Question: For hours I have been trying to share a content in my android app by facebook 4.0.0 sdk. I exactly followed <URL> but got no result. Share dialog open when I press share button but no content is in it. If I click ok it share an empty string just. Please show me a way to fix this.
BTW When I remove Facebook native app from my phone, I can share with webview of facebook.
'''
CallbackManager callbackManager;
ShareDialog shareDialog;
private View rootView;
@Override
public View onCreateView(LayoutInflater inflater, @Nullable ViewGroup container, @Nullable Bundle savedInstanceState) {
FacebookSdk.sdkInitialize(activity);
callbackManager = CallbackManager.Factory.create();
shareDialog = new ShareDialog(activity);
rootView = inflater.inflate(R.layout.fragment_events, container, false);
shareDialog.registerCallback(callbackManager, shareCallBack);
lbtnShare = (LinearLayout) rootView.findViewById(R.id.lbtn_shareOnFb);
lbtnShare.setOnClickListener(this);
init(rootView);
return rootView;
}
public FacebookCallback<Sharer.Result> shareCallBack = new FacebookCallback<Sharer.Result>() {
@Override
public void onSuccess(Result result) {
showToast(message(R.string.title_fbShare)).show();
}
@Override
public void onCancel() {
}
@Override
public void onError(FacebookException error) {
showToast(message(R.string.msgerr_shareOnFB) + " -- " + error.getMessage()).show();
}
};
public void onClick(View v) {
switch (v.getId()) {
case R.id.lbtn_shareOnFb:
shareOnFB();
break;
default:
break;
}
}
private void shareOnFB(){
if (ShareDialog.canShow(ShareLinkContent.class)) {
String eventUrl = "http://www.mypage.com?id=" + event.getId();
eventUrl = eventUrl.replaceAll(" ", "-");
ShareLinkContent adShareContent = new ShareLinkContent.Builder()
.setContentTitle(event.getTitle())
.setContentDescription(message(R.string.fbshareDesc))
.setContentUrl(Uri.parse(eventUrl))
.setImageUrl(Uri.parse(event.getImages().get(0).getName())).build();
shareDialog.show(adShareContent);
}
}
@Override
public void onActivityResult(int requestCode, int resultCode, Intent data) {
super.onActivityResult(requestCode, resultCode, data);
callbackManager.onActivityResult(requestCode, resultCode, data);
}
'''

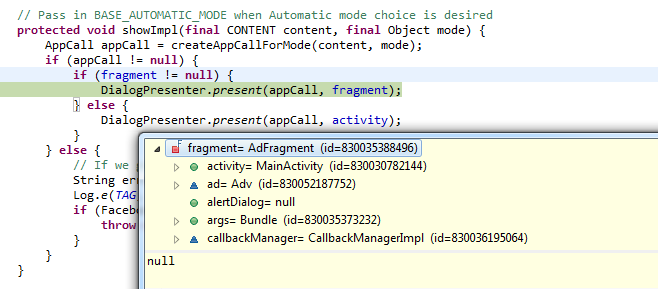
Answer: I post this answer because Gabby wants to share my codes in there.
This is my MainActivity.java ;
'''
public class MainActivity extends ActionBarActivity implements ActionBar.TabListener {
SectionsPagerAdapter mSectionsPagerAdapter;
ViewPager mViewPager;
FragmentManager manager;
CustomShareActionProvider mShareActionProvider;
Intent mShareIntent;
CallbackManager callbackManager;
ShareDialog shareDialog;
MenuItem mItem;
@Override
protected void onCreate(Bundle savedInstanceState) {
super.onCreate(savedInstanceState);
setContentView(R.layout.activity_main);
FacebookSdk.sdkInitialize(getApplicationContext());
callbackManager = CallbackManager.Factory.create();
shareDialog = new ShareDialog(this);
manager = getSupportFragmentManager();
// Set up the action bar.
final ActionBar actionBar = getSupportActionBar();
actionBar.setNavigationMode(ActionBar.NAVIGATION_MODE_TABS);
getSupportActionBar().setDisplayShowHomeEnabled(true);
getSupportActionBar().setLogo(R.drawable.nav_logo);
getSupportActionBar().setDisplayUseLogoEnabled(true);
getSupportActionBar().setTitle("");
mSectionsPagerAdapter = new SectionsPagerAdapter(this, getSupportFragmentManager());
mViewPager = (ViewPager) findViewById(R.id.pager);
mViewPager.setAdapter(mSectionsPagerAdapter);
mViewPager.setOnPageChangeListener(new ViewPager.SimpleOnPageChangeListener() {
@Override
public void onPageSelected(int position) {
actionBar.setSelectedNavigationItem(position);
}
});
for (int i = 0; i < mSectionsPagerAdapter.getCount(); i++) {
actionBar.addTab(
actionBar.newTab()
//.setText(mSectionsPagerAdapter.getPageTitle(i))
.setIcon(mSectionsPagerAdapter.getIcon(i))
.setTabListener(this));
}
}
@Override
public boolean onCreateOptionsMenu(Menu menu) {
getMenuInflater().inflate(R.menu.menu_main, menu);
return true;
}
private Intent shareIntentContents() {
mShareIntent = new Intent();
mShareIntent.setAction(Intent.ACTION_SEND);
mShareIntent.setType("text/plain");
mShareIntent.putExtra(Intent.EXTRA_SUBJECT, getString(R.string.share_all_title));
mShareIntent.putExtra(Intent.EXTRA_TEXT, getString(R.string.share_all_message) +"
" + getString(R.string.share_onall_url));
return mShareIntent;
}
@Override
public boolean onOptionsItemSelected(MenuItem item) {
int id = item.getItemId();
if (id == R.id.action_share) {
mItem = item;
shareSocial();
}
else if (id == R.id.action_about){
Intent intent = new Intent(this,InfoActivity.class);
startActivity(intent);
}
else if (id == R.id.action_ilk_yardim){
Intent intent = new Intent(this,IlkYardimActivity.class);
startActivity(intent);
}
return super.onOptionsItemSelected(item);
}
private void shareSocial(){
AlertDialog.Builder builder = new AlertDialog.Builder(this);
builder.setTitle(Html.fromHtml("<font color="#18bea4">" + "Merhaba!" + "</font>"));
builder.setMessage(getString(R.string.social_alert_view_message))
.setCancelable(true)
.setPositiveButton(getString(R.string.share_social_alertview_ok_button_title), new DialogInterface.OnClickListener() {
public void onClick(DialogInterface dialog, int id) {
mShareActionProvider = new CustomShareActionProvider(MainActivity.this);
MenuItemCompat.setActionProvider(mItem, mShareActionProvider);
mShareActionProvider = (CustomShareActionProvider) MenuItemCompat.getActionProvider(mItem);
mShareActionProvider.setShareIntent(shareIntentContents());
if (mShareActionProvider != null) {
mShareActionProvider.setShareIntent(shareIntentContents());
mShareActionProvider.setOnShareListener(new CustomShareActionProvider.OnShareListener() {
@Override
public boolean willHandleShareTarget(CustomShareActionProvider source, Intent intent) {
if (intent.getComponent().getPackageName().contains("facebook")) {
if (ShareDialog.canShow(ShareLinkContent.class)) {
ShareLinkContent linkContent = new ShareLinkContent.Builder()
.setContentTitle(getString(R.string.share_onfacebook_title))
.setContentDescription(
getString(R.string.share_onfacebook_message))
.setContentUrl(Uri.parse(getString(R.string.share_onfacebook_url)))
.setImageUrl(Uri.parse(getString(R.string.share_onfacebook_image_url)))
.build();
shareDialog.show(linkContent);
}
return true;
} else { //NOT FACEBOOK default behaviour.
return false;
}
}
});
} else {
Toast.makeText(MainActivity.this, (R.string.share_menu_error_title), Toast.LENGTH_LONG).show();
}
}
})
.setNegativeButton(getString(R.string.share_social_alertview_cancel_button_title), new DialogInterface.OnClickListener() {
public void onClick(DialogInterface dialog, int id) {
dialog.cancel();
}
});
AlertDialog alert = builder.create();
alert.show();
}
@Override
public void onActivityResult(final int requestCode, final int resultCode, final Intent data) {
super.onActivityResult(requestCode, resultCode, data);
callbackManager.onActivityResult(requestCode, resultCode, data);
}
'''
I have a CustomShareActionProvider class which is helping me to detect user tap events. If the user tap the share on Facebook button, ShareDialog opens.
Here is my CustomShareActionProvider.class:
'''
public class CustomShareActionProvider extends ActionProvider {
public void setOnShareListener(OnShareListener listener) {
mOnShareListener = listener;
setActivityChooserPolicyIfNeeded();
}
/**
* Listener for the event of selecting a share target.
*/
public interface OnShareTargetSelectedListener {
/**
* Called when a share target has been selected. The client can
* decide whether to perform some action before the sharing is
* actually performed.
* <p>
* <strong>Note:</strong> Modifying the intent is not permitted and
* any changes to the latter will be ignored.
* </p>
* <p>
* <strong>Note:</strong> You should <strong>not</strong> handle the
* intent here. This callback aims to notify the client that a
* sharing is being performed, so the client can update the UI
* if necessary.
* </p>
*
* @param source The source of the notification.
* @param intent The intent for launching the chosen share target.
* @return The return result is ignored. Always return false for consistency.
*/
public boolean onShareTargetSelected(CustomShareActionProvider source, Intent intent);
}
private OnShareListener mOnShareListener; //also need to add getter and setter
public interface OnShareListener {
/**
* Called when a share target has been selected. The client can
* decide whether to perform some action before the sharing is
* actually performed OR handle the action itself.
*
* @param source The source of the notification.
* @param intent The intent for launching the chosen share target.
* @return Return true if you have handled the intent.
*/
public boolean willHandleShareTarget(CustomShareActionProvider source, Intent intent);
}
/**
* The default for the maximal number of activities shown in the sub-menu.
*/
private static final int DEFAULT_INITIAL_ACTIVITY_COUNT = 4;
/**
* The the maximum number activities shown in the sub-menu.
*/
private int mMaxShownActivityCount = DEFAULT_INITIAL_ACTIVITY_COUNT;
/**
* Listener for handling menu item clicks.
*/
private final ShareMenuItemOnMenuItemClickListener mOnMenuItemClickListener =
new ShareMenuItemOnMenuItemClickListener();
/**
* The default name for storing share history.
*/
public static final String DEFAULT_SHARE_HISTORY_FILE_NAME = "share_history.xml";
/**
* Context for accessing resources.
*/
private final Context mContext;
/**
* The name of the file with share history data.
*/
private String mShareHistoryFileName = DEFAULT_SHARE_HISTORY_FILE_NAME;
private OnShareTargetSelectedListener mOnShareTargetSelectedListener;
private OnChooseActivityListener mOnChooseActivityListener;
/**
* Creates a new instance.
*
* @param context Context for accessing resources.
*/
public CustomShareActionProvider(Context context) {
super(context);
mContext = context;
}
/**
* Sets a listener to be notified when a share target has been selected.
* The listener can optionally decide to handle the selection and
* not rely on the default behavior which is to launch the activity.
* <p>
* <strong>Note:</strong> If you choose the backing share history file
* you will still be notified in this callback.
* </p>
* @param listener The listener.
*/
public void setOnShareTargetSelectedListener(OnShareTargetSelectedListener listener) {
mOnShareTargetSelectedListener = listener;
setActivityChooserPolicyIfNeeded();
}
/**
* {@inheritDoc}
*/
@Override
public View onCreateActionView() {
// Create the view and set its data model.
ActivityChooserView activityChooserView = new ActivityChooserView(mContext);
if (!activityChooserView.isInEditMode()) {
ActivityChooserModel dataModel = ActivityChooserModel.get(mContext, mShareHistoryFileName);
activityChooserView.setActivityChooserModel(dataModel);
}
// Lookup and set the expand action icon.
TypedValue outTypedValue = new TypedValue();
mContext.getTheme().resolveAttribute(R.attr.actionModeShareDrawable, outTypedValue, true);
Drawable drawable = TintManager.getDrawable(mContext, outTypedValue.resourceId);
activityChooserView.setExpandActivityOverflowButtonDrawable(drawable);
activityChooserView.setProvider(this);
// Set content description.
activityChooserView.setDefaultActionButtonContentDescription(
R.string.abc_shareactionprovider_share_with_application);
activityChooserView.setExpandActivityOverflowButtonContentDescription(
R.string.abc_shareactionprovider_share_with);
return activityChooserView;
}
/**
* {@inheritDoc}
*/
@Override
public boolean hasSubMenu() {
return true;
}
/**
* {@inheritDoc}
*/
@Override
public void onPrepareSubMenu(SubMenu subMenu) {
// Clear since the order of items may change.
subMenu.clear();
ActivityChooserModel dataModel = ActivityChooserModel.get(mContext, mShareHistoryFileName);
PackageManager packageManager = mContext.getPackageManager();
final int expandedActivityCount = dataModel.getActivityCount();
final int collapsedActivityCount = Math.min(expandedActivityCount, mMaxShownActivityCount);
// Populate the sub-menu with a sub set of the activities.
for (int i = 0; i < collapsedActivityCount; i++) {
ResolveInfo activity = dataModel.getActivity(i);
subMenu.add(0, i, i, activity.loadLabel(packageManager))
.setIcon(activity.loadIcon(packageManager))
.setOnMenuItemClickListener(mOnMenuItemClickListener);
}
if (collapsedActivityCount < expandedActivityCount) {
// Add a sub-menu for showing all activities as a list item.
SubMenu expandedSubMenu = subMenu.addSubMenu(Menu.NONE, collapsedActivityCount,
collapsedActivityCount,
mContext.getString(R.string.abc_activity_chooser_view_see_all));
for (int i = 0; i < expandedActivityCount; i++) {
ResolveInfo activity = dataModel.getActivity(i);
expandedSubMenu.add(0, i, i, activity.loadLabel(packageManager))
.setIcon(activity.loadIcon(packageManager))
.setOnMenuItemClickListener(mOnMenuItemClickListener);
}
}
}
/**
* Sets the file name of a file for persisting the share history which
* history will be used for ordering share targets. This file will be used
* for all view created by {@link #onCreateActionView()}. Defaults to
* {@link #DEFAULT_SHARE_HISTORY_FILE_NAME}. Set to <code>null</code>
* if share history should not be persisted between sessions.
* <p>
* <strong>Note:</strong> The history file name can be set any time, however
* only the action views created by {@link #onCreateActionView()} after setting
* the file name will be backed by the provided file. Therefore, if you want to
* use different history files for sharing specific types of content, every time
* you change the history file {@link #setShareHistoryFileName(String)} you must
* call {@link android.app.Activity#invalidateOptionsMenu()} to recreate the
* action view. You should <strong>not</strong> call
* {@link android.app.Activity#invalidateOptionsMenu()} from
* {@link android.app.Activity#onCreateOptionsMenu(Menu)}."
* <p>
* <code>
* private void doShare(Intent intent) {
* if (IMAGE.equals(intent.getMimeType())) {
* mShareActionProvider.setHistoryFileName(SHARE_IMAGE_HISTORY_FILE_NAME);
* } else if (TEXT.equals(intent.getMimeType())) {
* mShareActionProvider.setHistoryFileName(SHARE_TEXT_HISTORY_FILE_NAME);
* }
* mShareActionProvider.setIntent(intent);
* invalidateOptionsMenu();
* }
* <code>
*
* @param shareHistoryFile The share history file name.
*/
public void setShareHistoryFileName(String shareHistoryFile) {
mShareHistoryFileName = shareHistoryFile;
setActivityChooserPolicyIfNeeded();
}
/**
* Sets an intent with information about the share action. Here is a
* sample for constructing a share intent:
* <p>
* <pre>
* <code>
* Intent shareIntent = new Intent(Intent.ACTION_SEND);
* shareIntent.setType("image/*");
* Uri uri = Uri.fromFile(new File(getFilesDir(), "foo.jpg"));
* shareIntent.putExtra(Intent.EXTRA_STREAM, uri.toString());
* </pre>
* </code>
* </p>
*
* @param shareIntent The share intent.
*
* @see Intent#ACTION_SEND
* @see Intent#ACTION_SEND_MULTIPLE
*/
public void setShareIntent(Intent shareIntent) {
if (shareIntent != null) {
final String action = shareIntent.getAction();
if (Intent.ACTION_SEND.equals(action) || Intent.ACTION_SEND_MULTIPLE.equals(action)) {
updateIntent(shareIntent);
}
}
ActivityChooserModel dataModel = ActivityChooserModel.get(mContext,
mShareHistoryFileName);
dataModel.setIntent(shareIntent);
}
/**
* Reusable listener for handling share item clicks.
*/
private class ShareMenuItemOnMenuItemClickListener implements OnMenuItemClickListener {
@Override
public boolean onMenuItemClick(MenuItem item) {
ActivityChooserModel dataModel = ActivityChooserModel.get(mContext,
mShareHistoryFileName);
final int itemId = item.getItemId();
Intent launchIntent = dataModel.chooseActivity(itemId);
if (launchIntent != null) {
final String action = launchIntent.getAction();
if (Intent.ACTION_SEND.equals(action) ||
Intent.ACTION_SEND_MULTIPLE.equals(action)) {
updateIntent(launchIntent);
}
mContext.startActivity(launchIntent);
}
return true;
}
}
/**
* Set the activity chooser policy of the model backed by the current
* share history file if needed which is if there is a registered callback.
*/
private void setActivityChooserPolicyIfNeeded() {
if (mOnShareListener == null) {
return;
}
if (mOnChooseActivityListener == null) {
mOnChooseActivityListener = new ShareActivityChooserModelPolicy();
}
ActivityChooserModel dataModel = ActivityChooserModel.get(mContext, mShareHistoryFileName);
dataModel.setOnChooseActivityListener(mOnChooseActivityListener);
}
/**
* Policy that delegates to the {@link OnShareTargetSelectedListener}, if such.
*/
private class ShareActivityChooserModelPolicy implements OnChooseActivityListener {
@Override
public boolean onChooseActivity(ActivityChooserModel host, Intent intent) {
if (mOnShareListener != null) {
boolean result = mOnShareListener.willHandleShareTarget(
CustomShareActionProvider.this, intent);
return result;
}
return false;
}
}
private void updateIntent(Intent intent) {
if (Build.VERSION.SDK_INT >= 21) {
// If we're on Lollipop, we can open the intent as a document
intent.addFlags(Intent.FLAG_ACTIVITY_NEW_DOCUMENT |
Intent.FLAG_ACTIVITY_MULTIPLE_TASK);
} else {
// Else, we will use the old CLEAR_WHEN_TASK_RESET flag
intent.addFlags(Intent.FLAG_ACTIVITY_CLEAR_WHEN_TASK_RESET);
}
}
}
'''